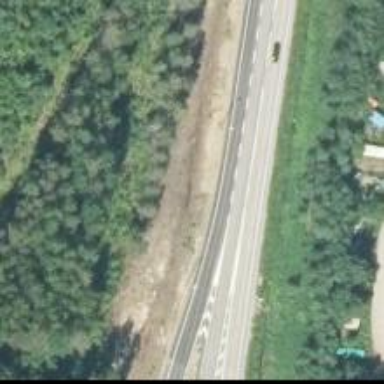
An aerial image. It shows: Trunk highway.